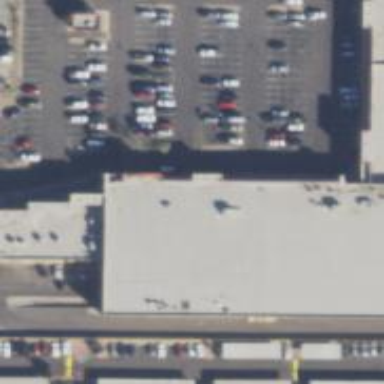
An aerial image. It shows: Supermarket.